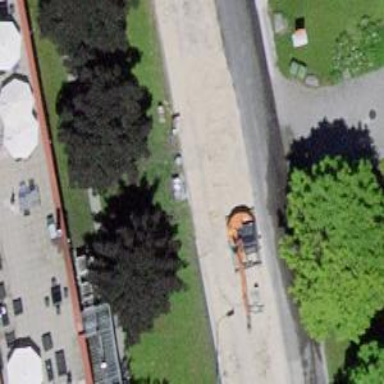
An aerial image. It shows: Bus stop with platform for public transport.